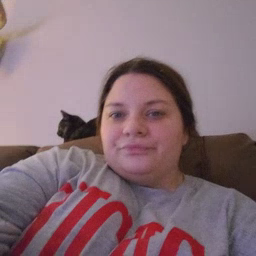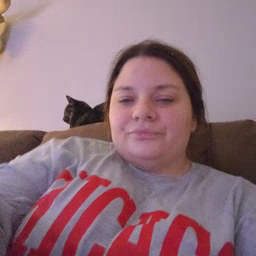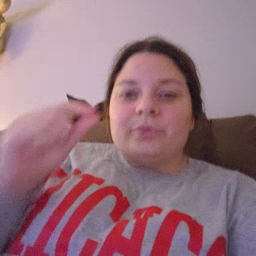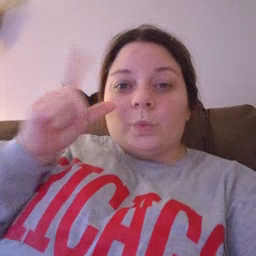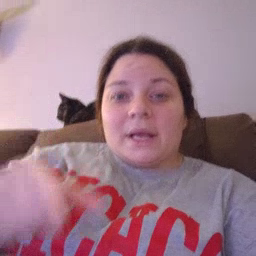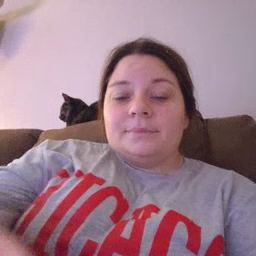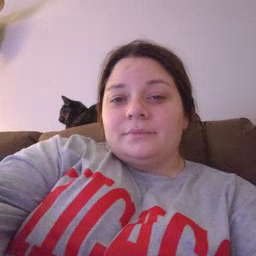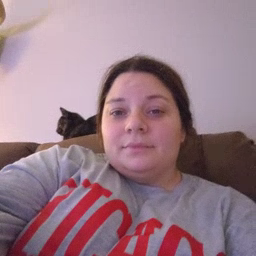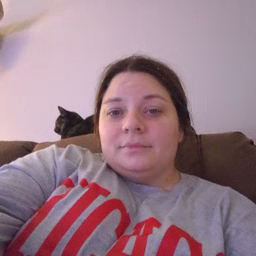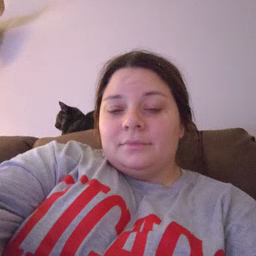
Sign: awake